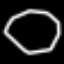
Label: octagon